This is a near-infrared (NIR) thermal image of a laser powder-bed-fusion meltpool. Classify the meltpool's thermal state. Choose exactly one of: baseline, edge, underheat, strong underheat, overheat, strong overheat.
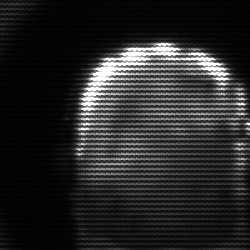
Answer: baseline